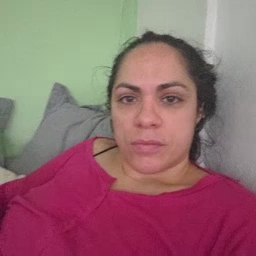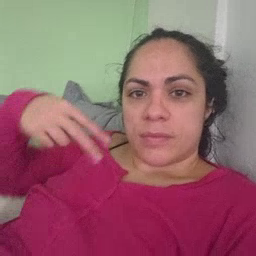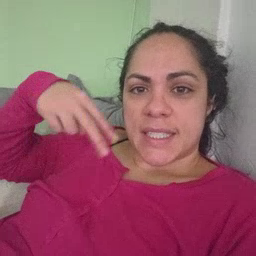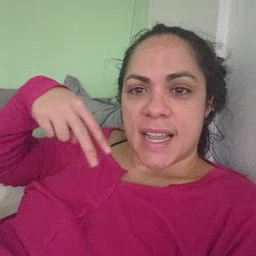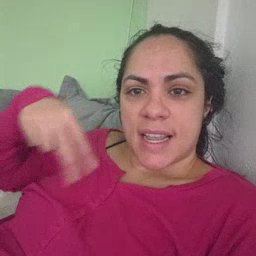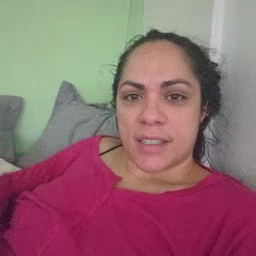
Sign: dance